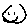
Label: smiley face